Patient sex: M
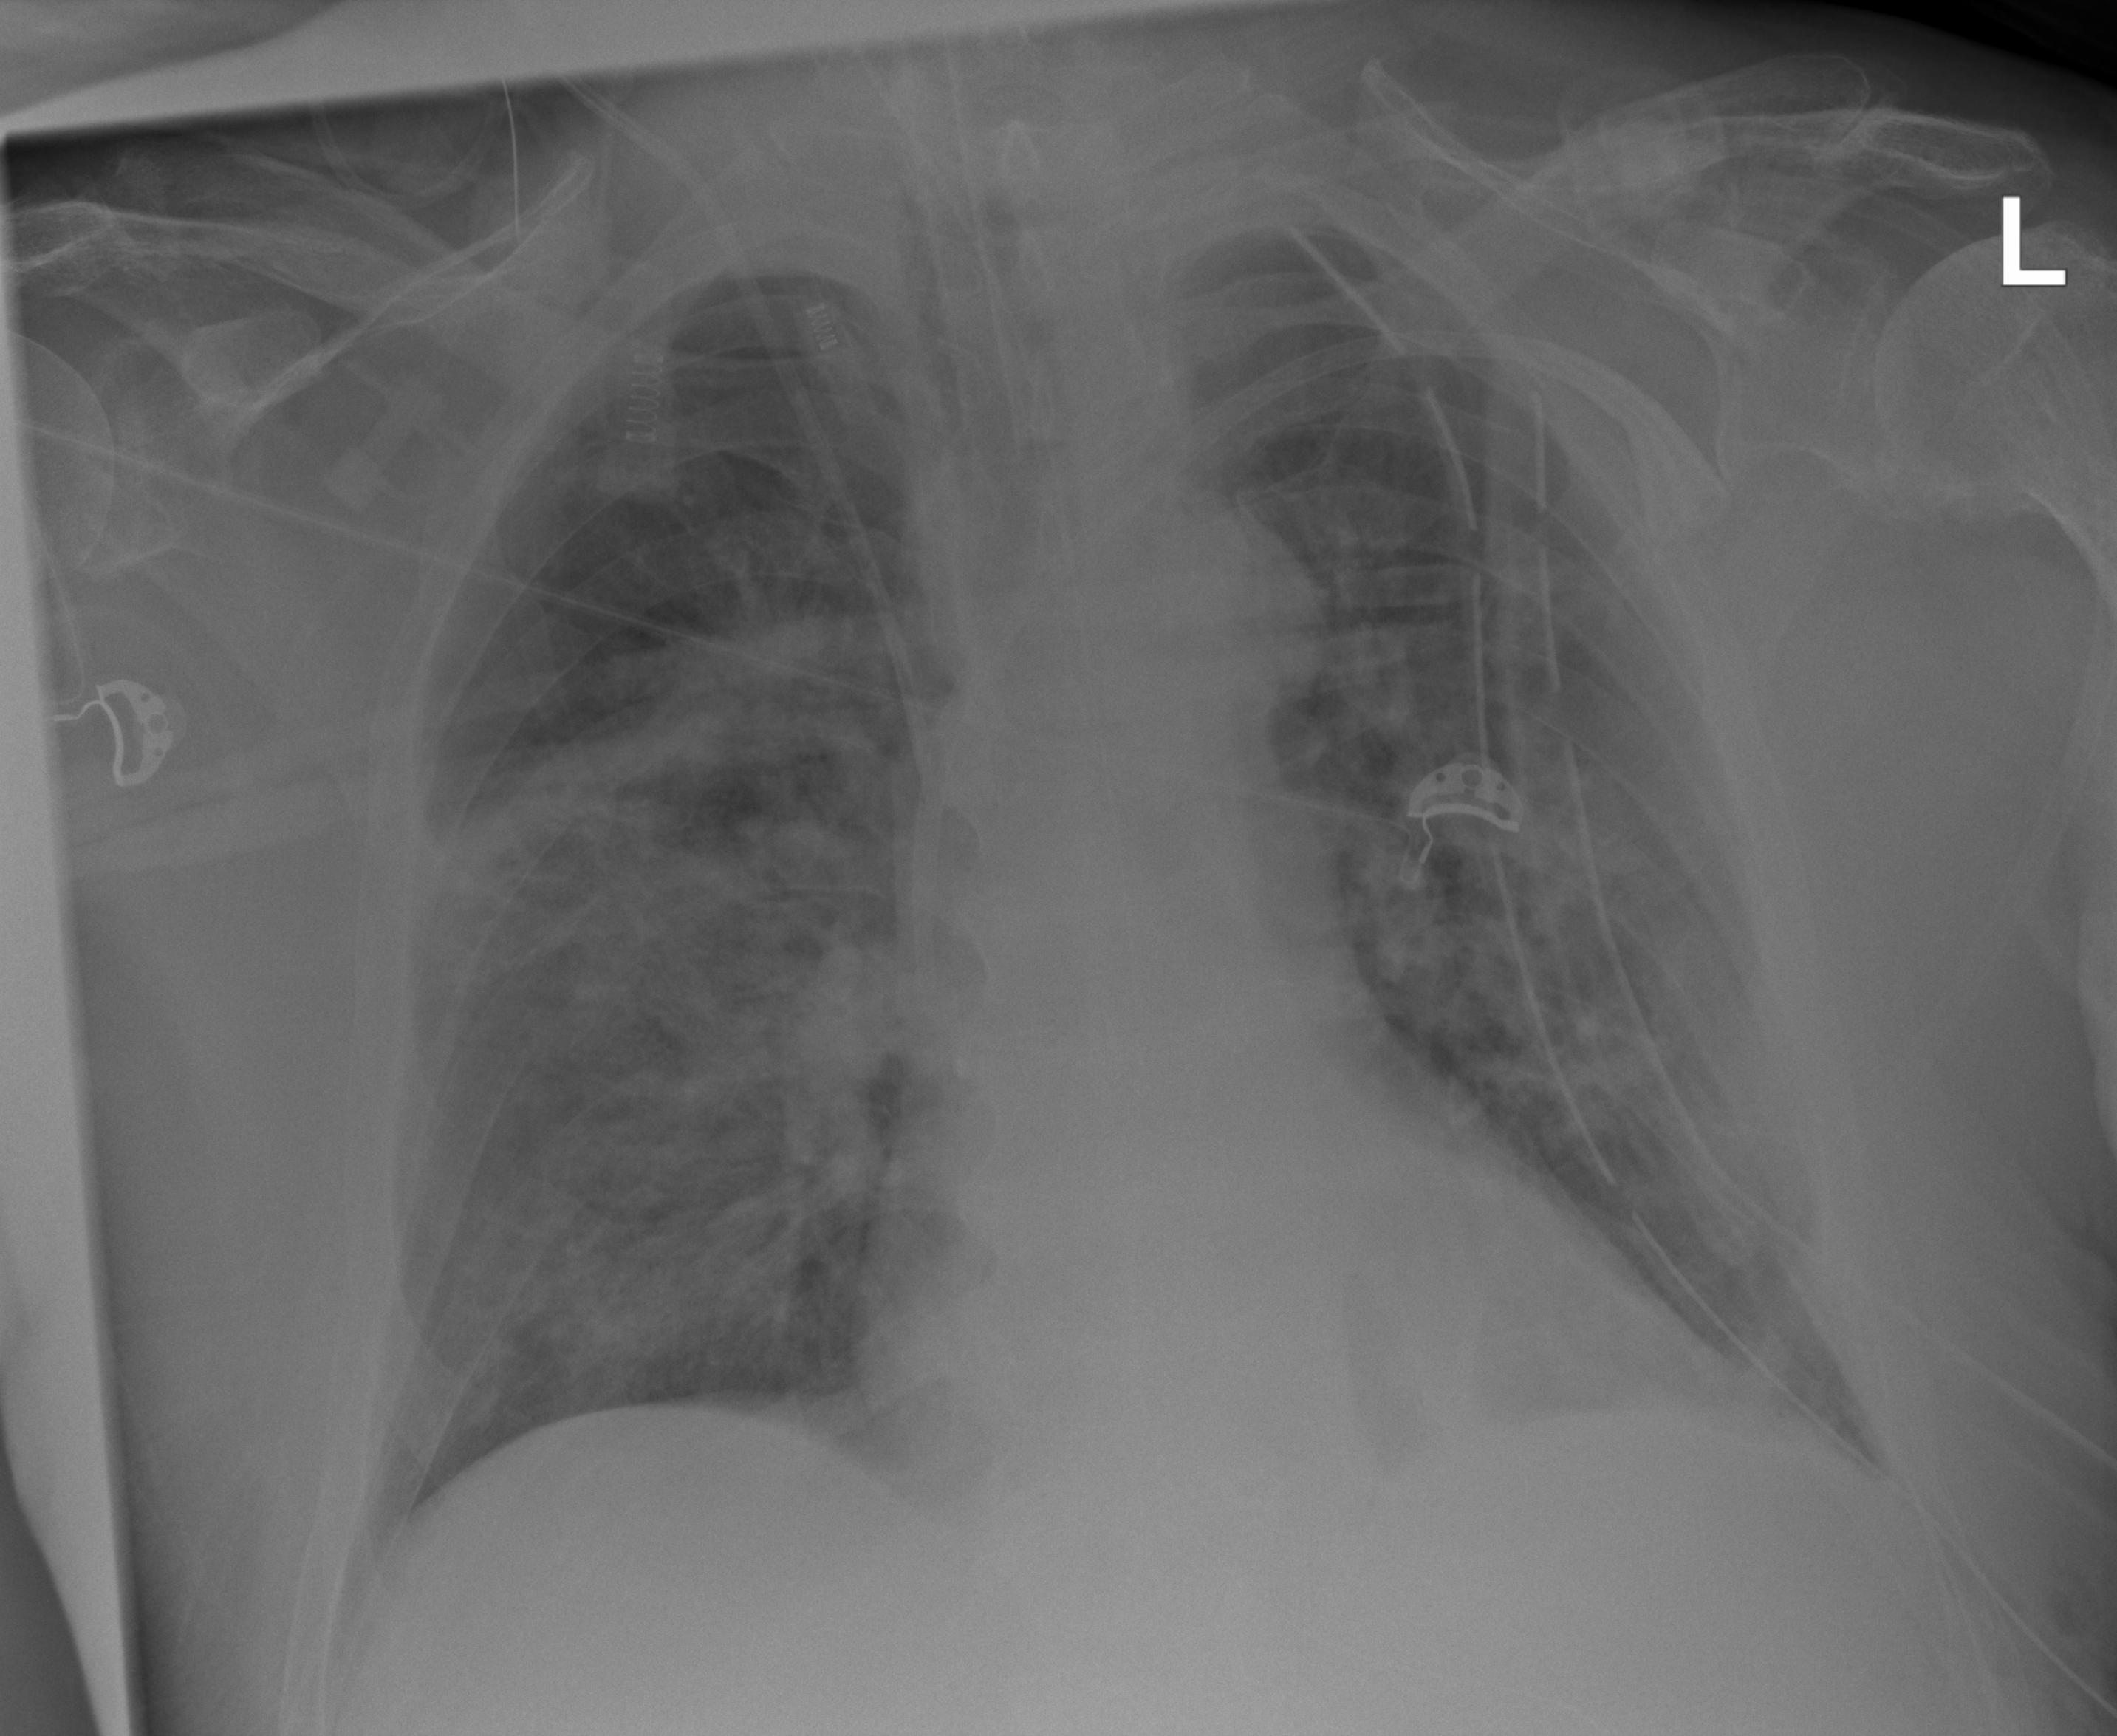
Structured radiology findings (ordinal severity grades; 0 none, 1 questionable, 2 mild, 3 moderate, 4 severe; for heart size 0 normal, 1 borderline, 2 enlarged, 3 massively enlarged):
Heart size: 0
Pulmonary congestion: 3
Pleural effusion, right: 2
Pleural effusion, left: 2
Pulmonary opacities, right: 3
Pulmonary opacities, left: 3
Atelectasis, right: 3
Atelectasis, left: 3